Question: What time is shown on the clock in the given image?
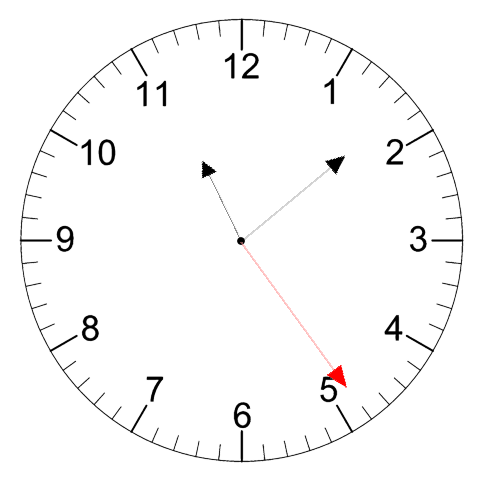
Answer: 11:08:24